Field crop: maize
Growth stage: 2
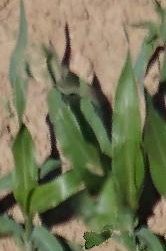
Species: maize